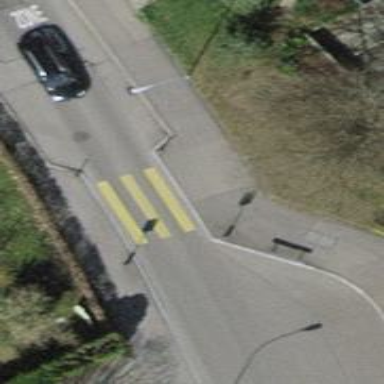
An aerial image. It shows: Pedestrian crossing with zebra markings on footway.